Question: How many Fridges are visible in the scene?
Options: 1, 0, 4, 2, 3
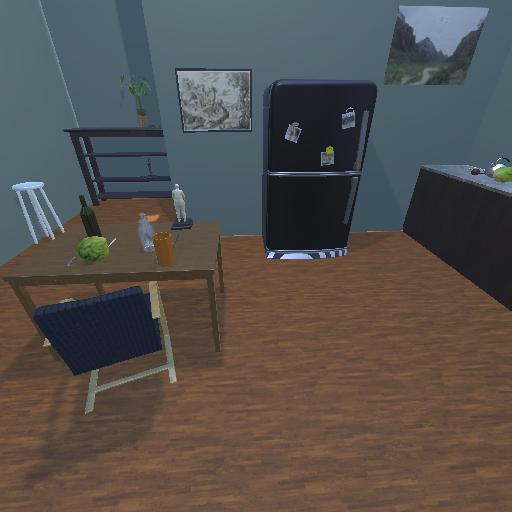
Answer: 1